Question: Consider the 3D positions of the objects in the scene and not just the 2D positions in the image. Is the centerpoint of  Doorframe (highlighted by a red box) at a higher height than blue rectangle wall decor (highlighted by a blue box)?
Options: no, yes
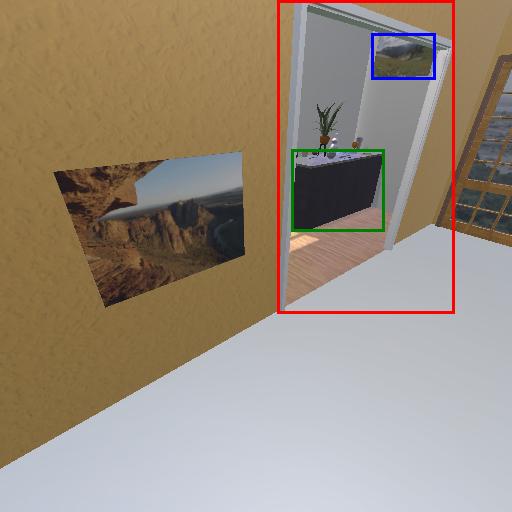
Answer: no